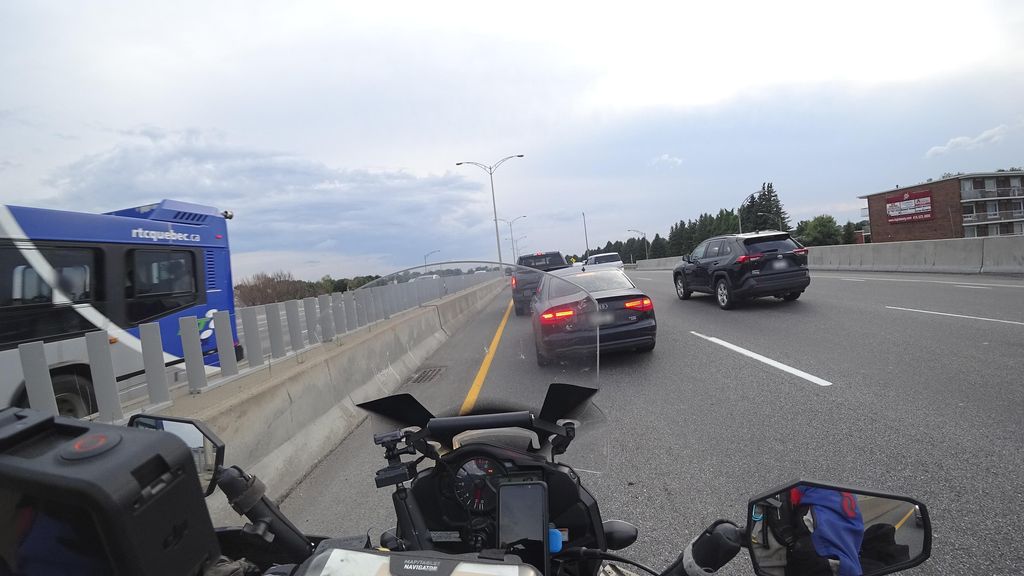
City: quebec_city